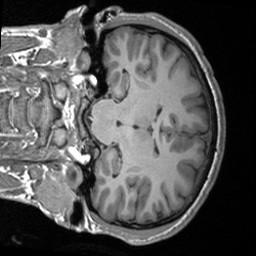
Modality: T1w
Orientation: coronal
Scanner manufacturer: siemens
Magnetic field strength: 3 T
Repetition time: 1.9 s
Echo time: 0.00226 s